Question: Is it possible to add a button to the toolbar of android firefox, and also the top of the pop up menu as shown in this screenshot below:

edit:
just found a screenshot of an addon that had some other addons installed that added a button up there, pleease see addon screenshots:
<URL>
here is the screenshot:
<URL>
<URL>
see that nightly globe and whatever that is to the left of it, im trying to do same :) top row in this second picture is toolbar button icons that would show in the top toolbar when there is enough screen space im interested in learning how to add to 1st and second row
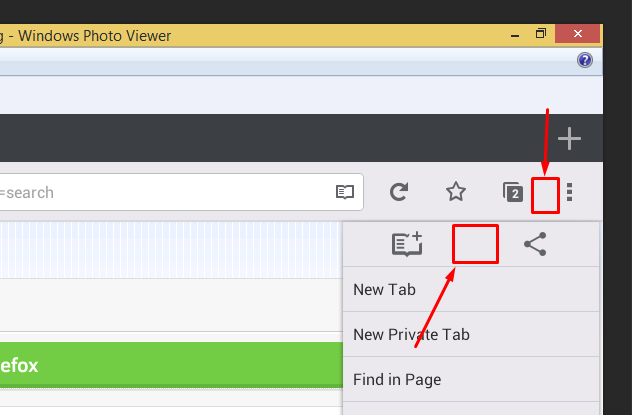
Answer: The documentation for <URL> marks all UI APIs as . Mozilla uses the native UI of Android to build Firefox for Android. Therefore everything related to XUL might not work at all.
Now there is an <URL>, which can be used like:
'''
Pageactions.add({
icon: "drawable://alert_app",
title: "My page action",
clickCallback: function() { win.alert("Clicked!"); }
});
'''
These are added to the toolbar, but displayed inside of the adressbar not beside it. In the screenshot you posted, the little book icon is a pageaction. But there's a limitation as well:
> A maximum of two page action items will be shown to users at a time. If users have three page actions showing, an overflow menu will appear to handle the extra ones. Your action has NO control over whether its shown in the urlbar or overflow. Don't depend on your page action always showing in the main urlbar.
The buttons you find at the top of the menu can't be changed neither. The star at the left is for the bookmarks and the graph on the right is the button for sharing the web page. The space inbetween is used to display the last two applications you shared the web page with.
So basically, what you'd like to do is not possible at all and the addons I know trying to achieve something similar use page actions.